Field crop: maize
Growth stage: 2
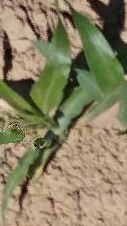
Species: maize